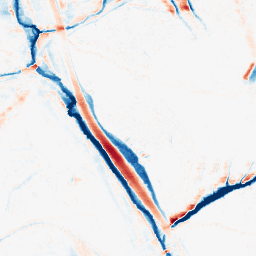
Category: morphological
Decomposition family: morphological_ellipse
Decomposition parameters: operation: average
width: 10
height: 20
Upsampling method: sinc_hamming
Upsampling parameters: scale: 2
kernel_size: 8
Upsampling scale: 2